Interaction volume radius: 5 \u00c5
Interaction volume height: 10 \u00c5
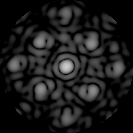
Disorder parameter: 0.405